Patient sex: M
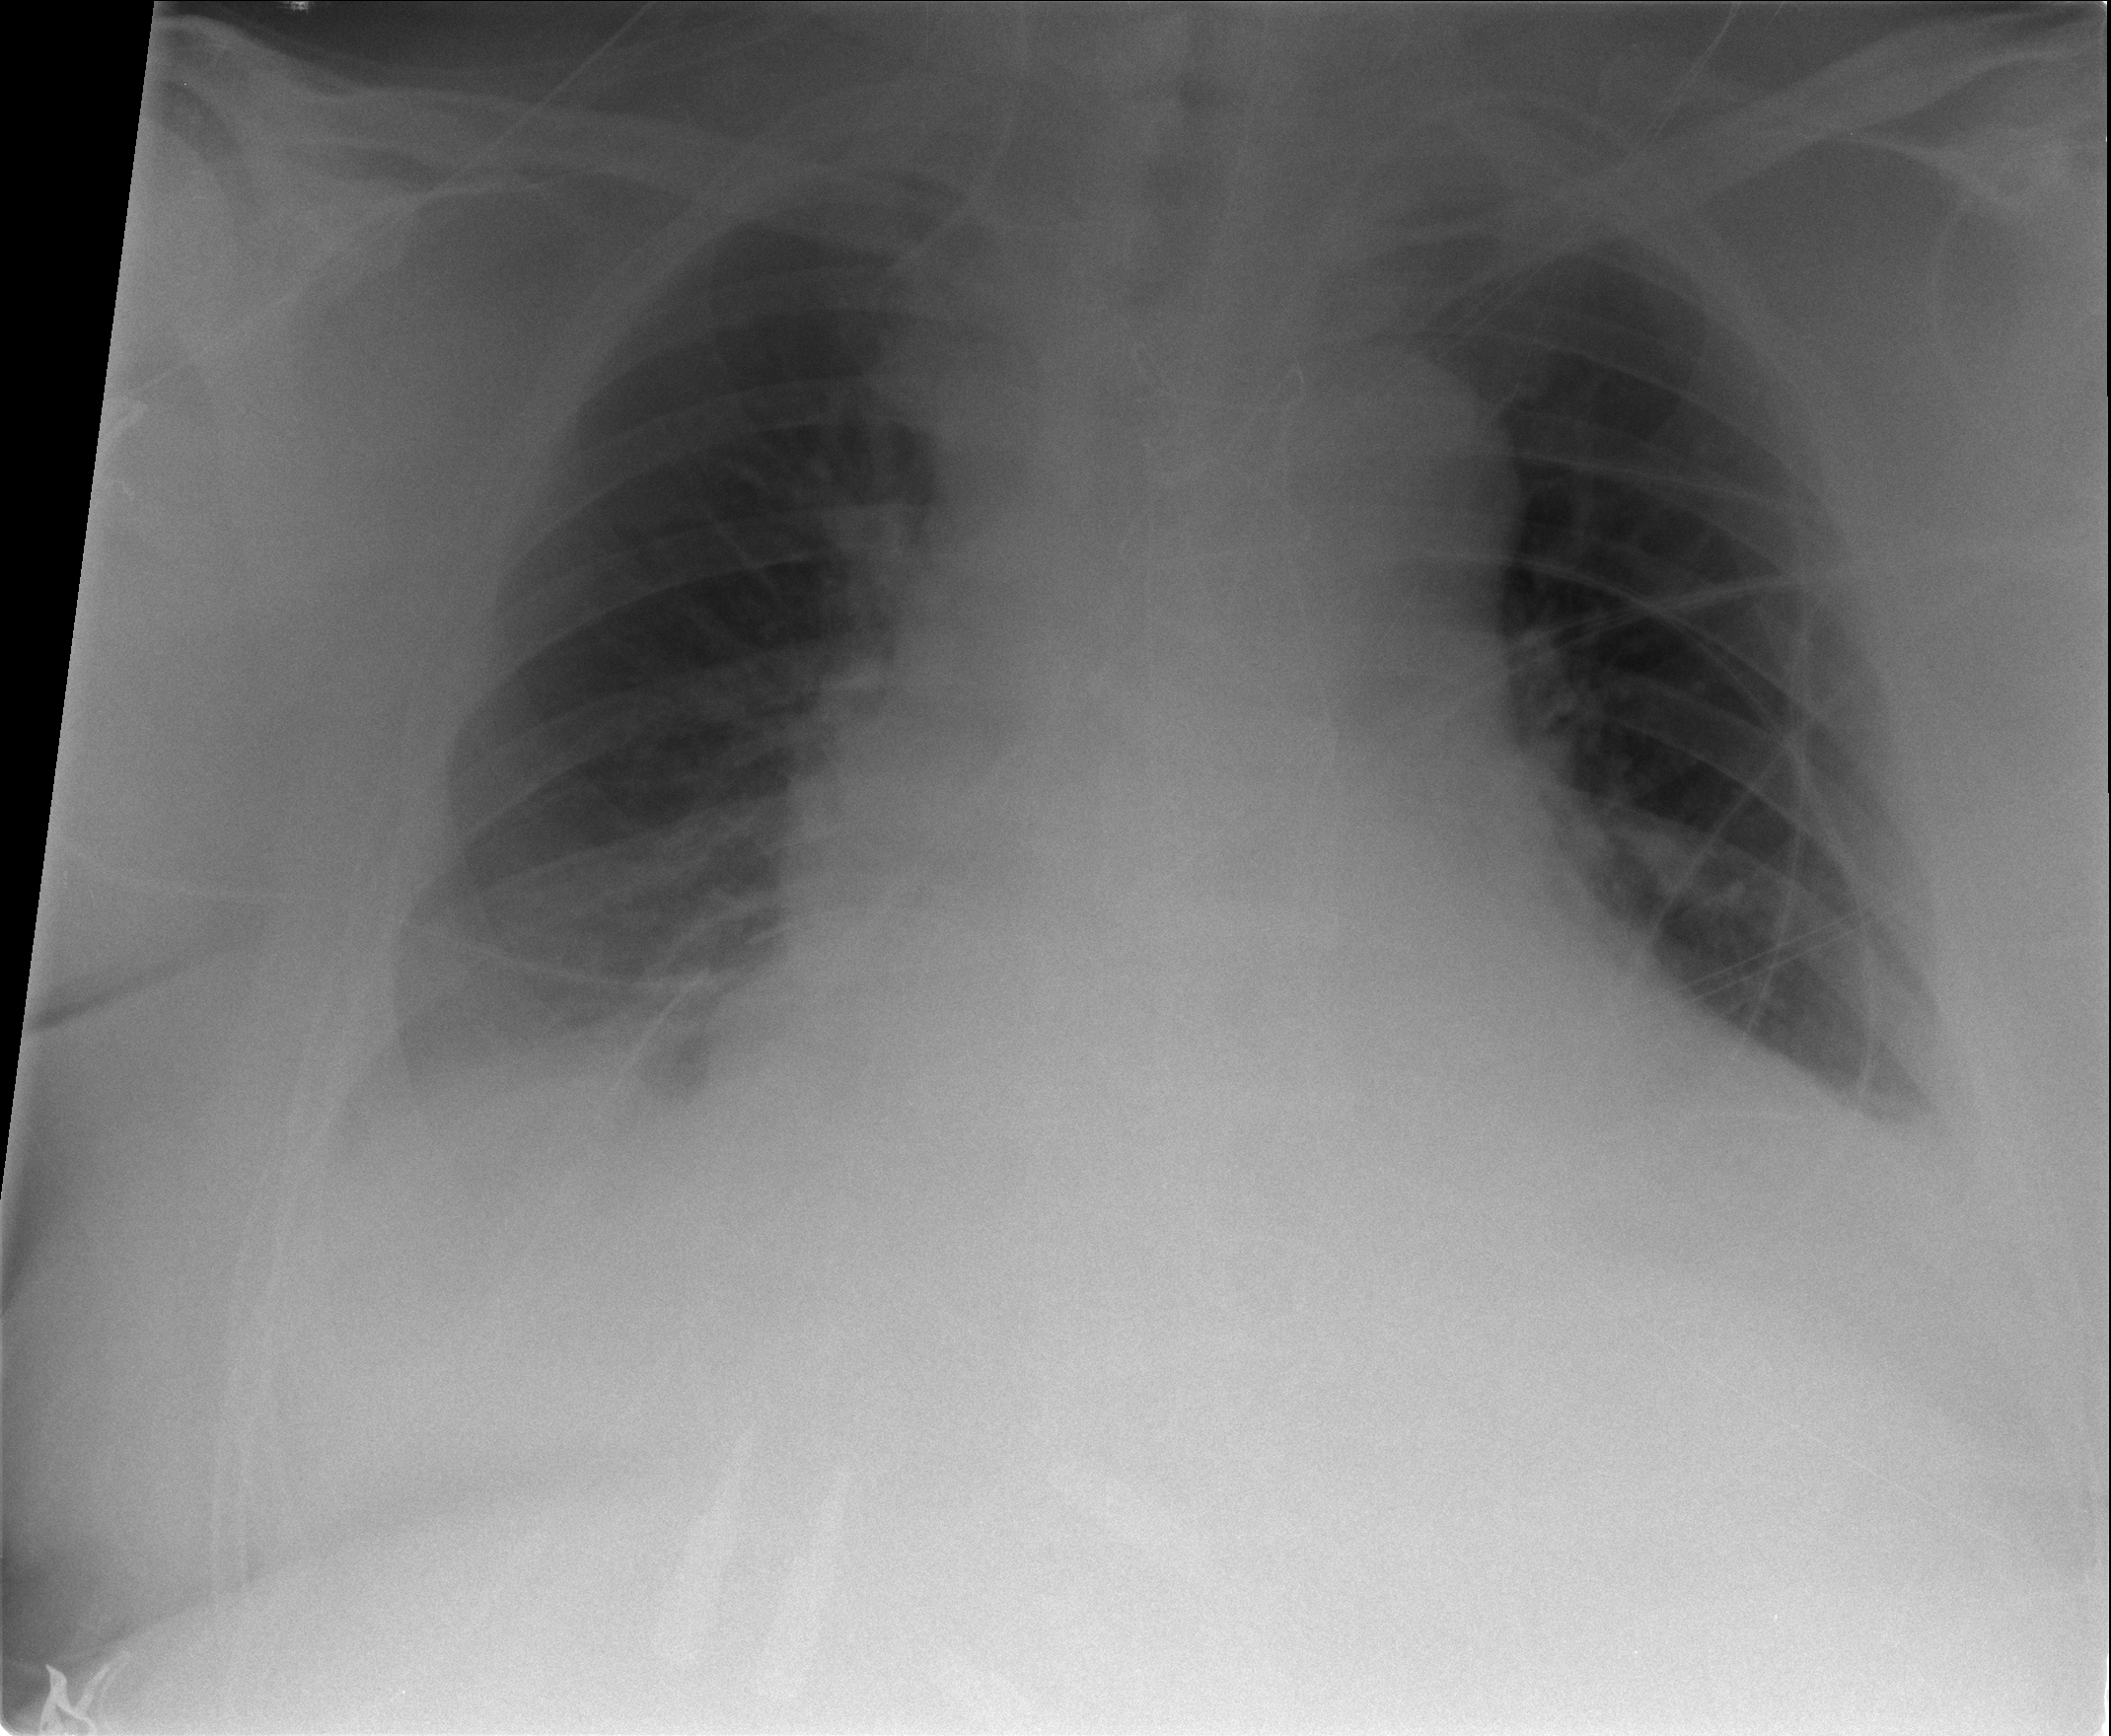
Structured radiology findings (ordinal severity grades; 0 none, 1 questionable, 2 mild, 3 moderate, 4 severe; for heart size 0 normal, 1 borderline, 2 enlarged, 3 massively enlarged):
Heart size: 2
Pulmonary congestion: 2
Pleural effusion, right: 0
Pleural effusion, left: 0
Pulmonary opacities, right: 0
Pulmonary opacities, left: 0
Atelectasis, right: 0
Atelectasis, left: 0